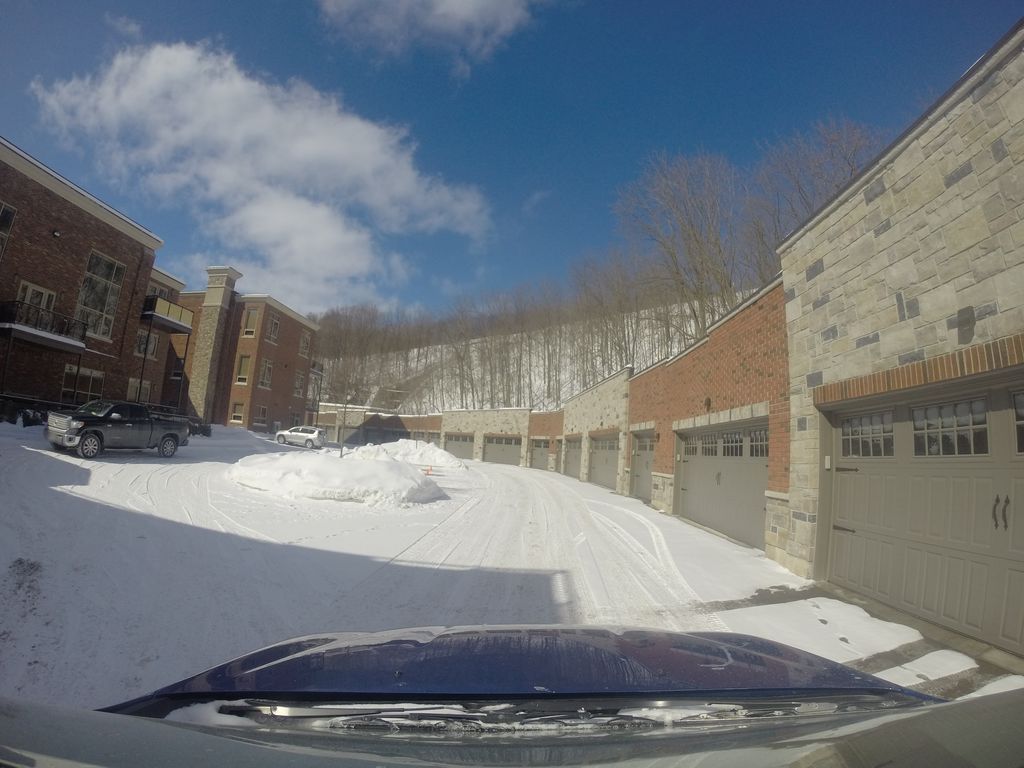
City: hamilton